Field crop: tomato
Growth stage: 1
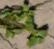
Species: portulaca